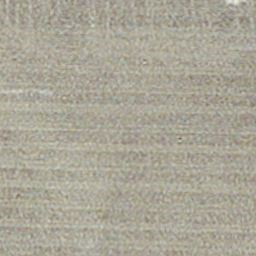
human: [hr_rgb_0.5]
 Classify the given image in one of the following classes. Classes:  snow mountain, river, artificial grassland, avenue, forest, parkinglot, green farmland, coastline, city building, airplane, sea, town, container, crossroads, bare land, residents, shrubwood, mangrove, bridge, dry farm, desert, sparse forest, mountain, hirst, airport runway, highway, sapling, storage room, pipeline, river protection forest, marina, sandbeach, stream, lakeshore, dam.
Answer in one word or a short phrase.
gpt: dry farm